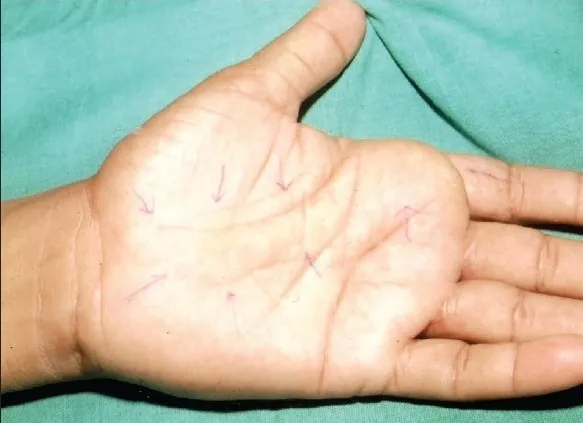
Preoperative photograph showing fullness in the centre of the proximal palm and another mass at the base of the index finger of the left hand.
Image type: medical_photograph (other_medical_photograph)